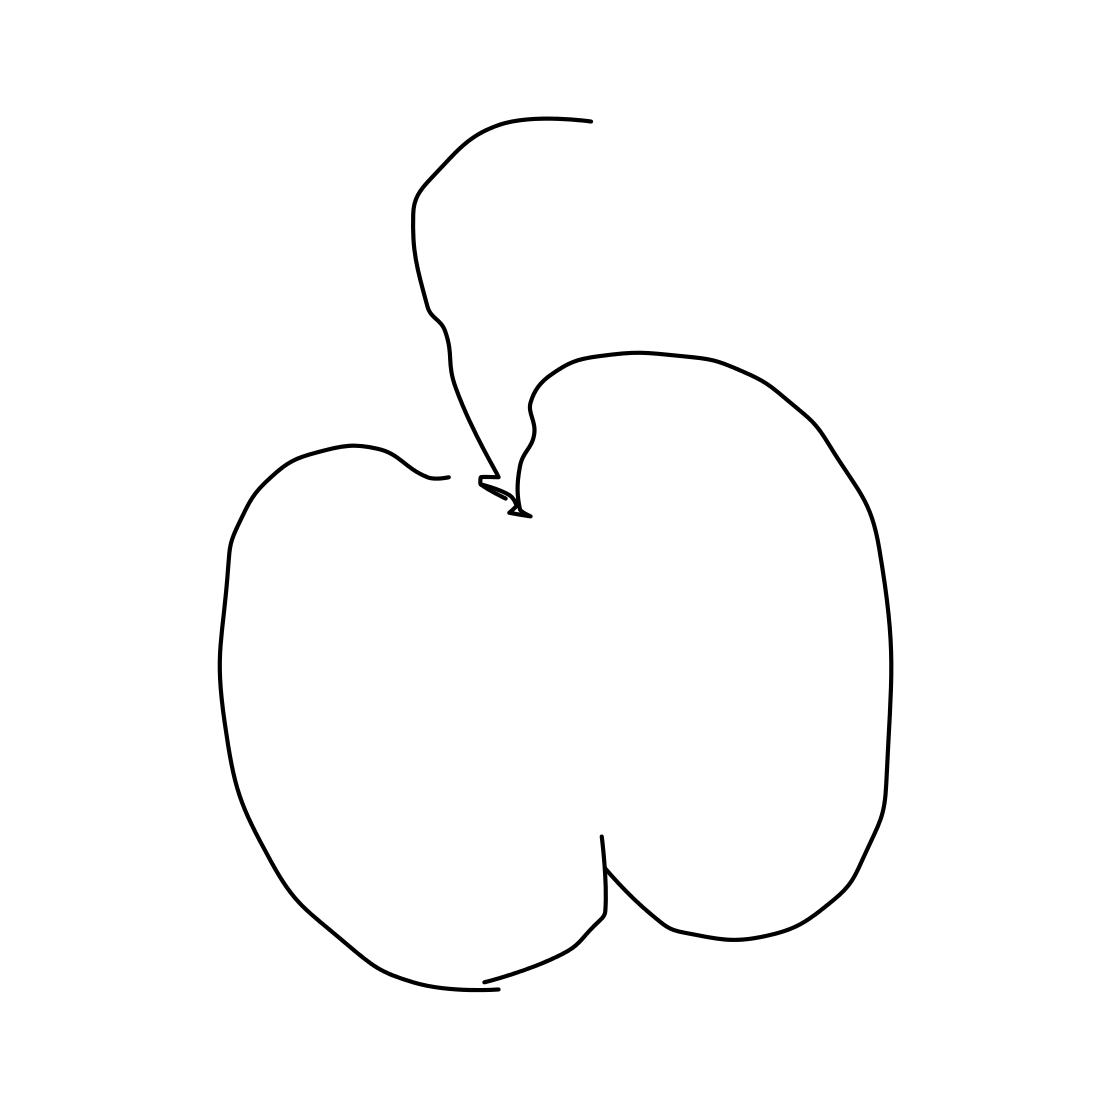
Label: apple